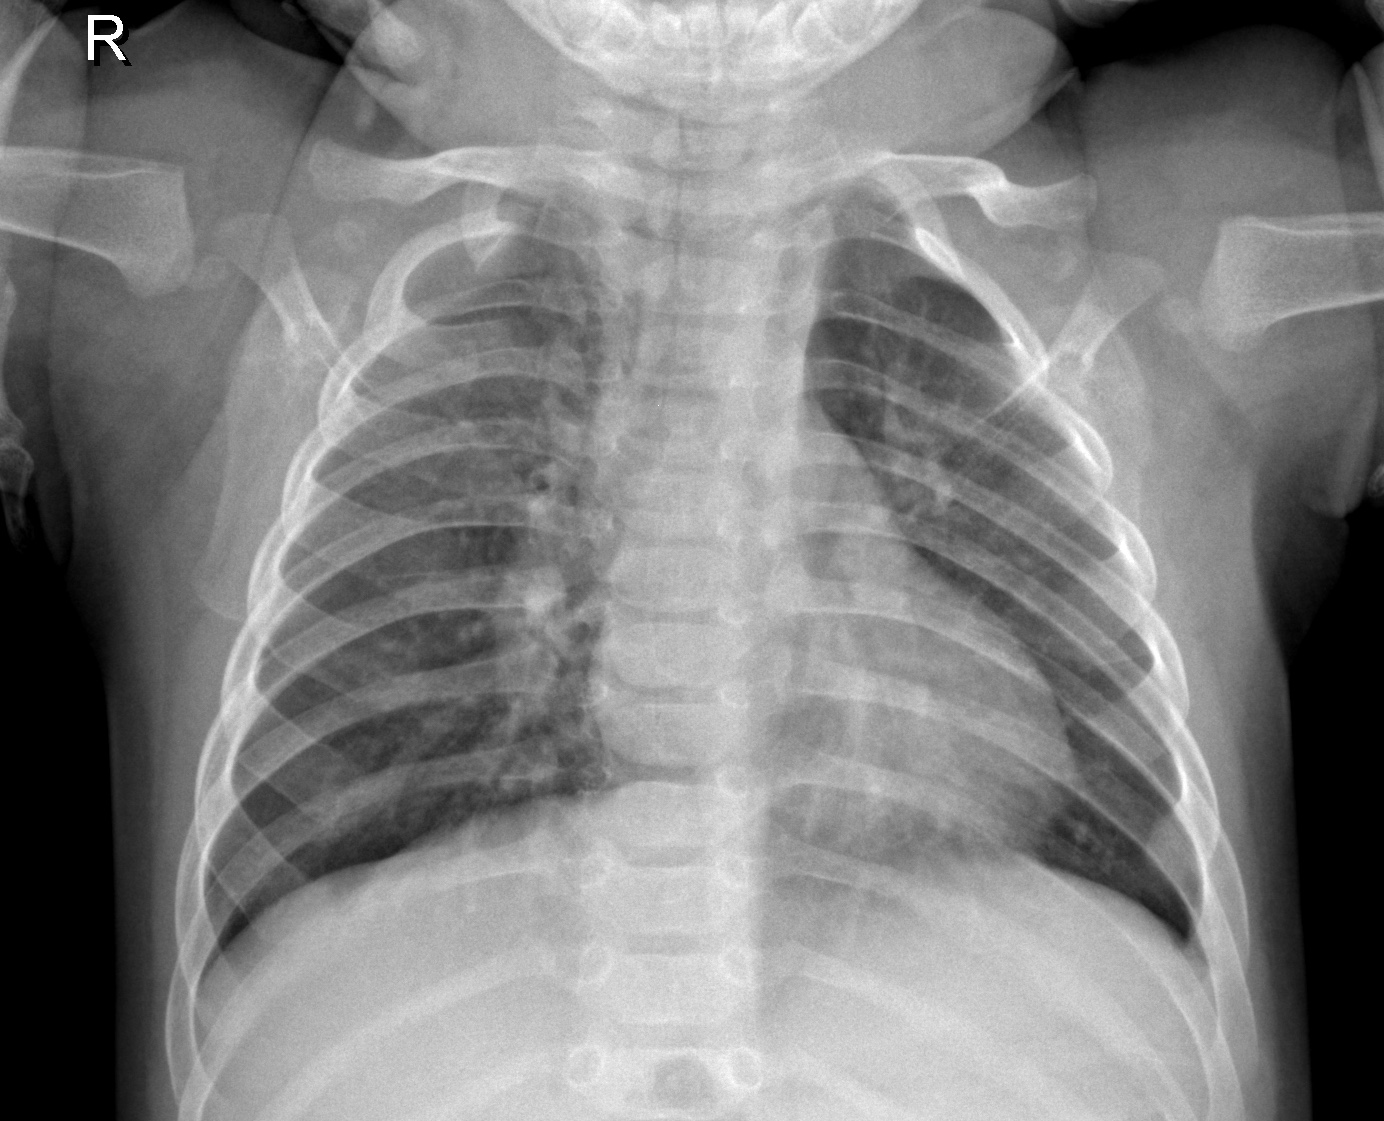
Diagnosis: NORMAL